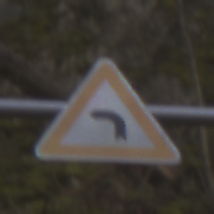
Verkehrszeichen: KurveLinks
Umgebung: Outdoor, Nature
Tageszeit: MorningAfternoon
Wetter: PartlyCloudy
Licht: Natural
Jahreszeit: NotSpecified
Kontrast: LowContrast